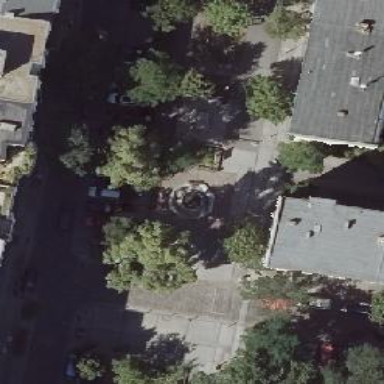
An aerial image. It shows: Fountain.